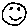
Label: smiley face